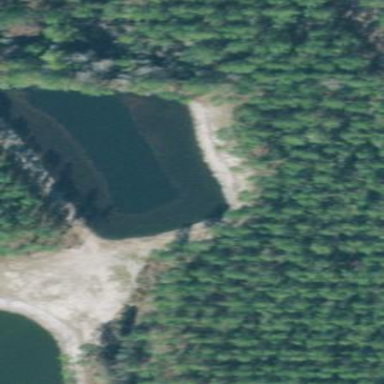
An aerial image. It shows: Pond with natural water.